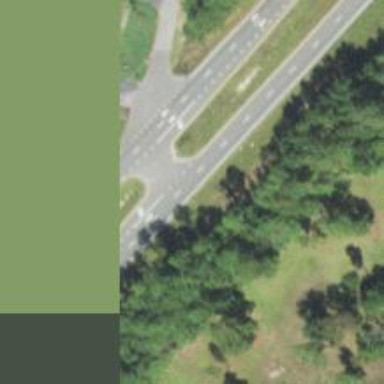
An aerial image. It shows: Trunk link highway.